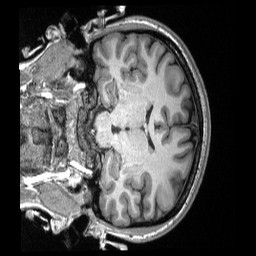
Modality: T1w
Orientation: coronal
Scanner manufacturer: siemens
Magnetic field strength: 3 T
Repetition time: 2.3 s
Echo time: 0.00308 s